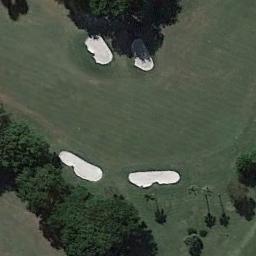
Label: golf_course